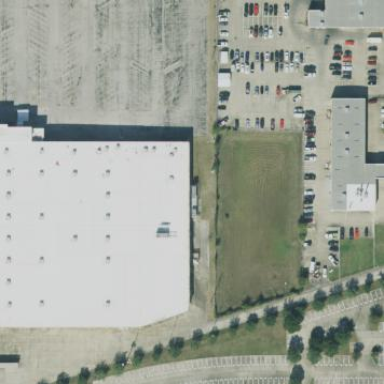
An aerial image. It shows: Wholesale shop housed in building.